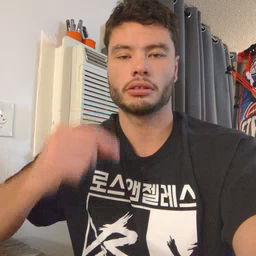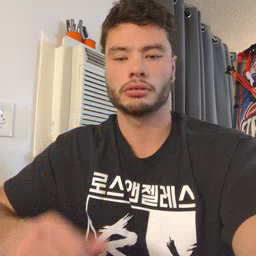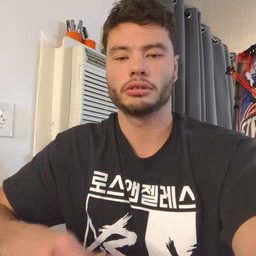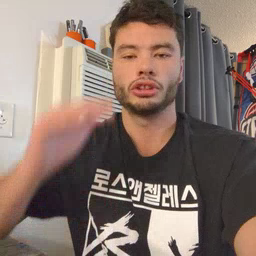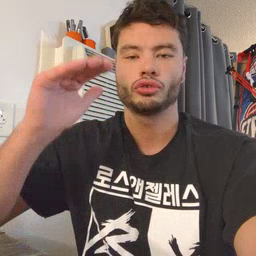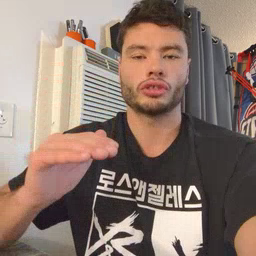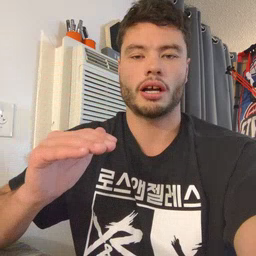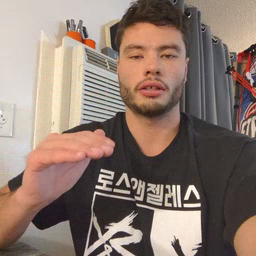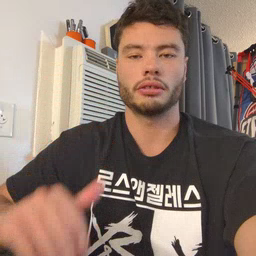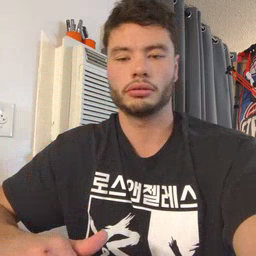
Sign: child